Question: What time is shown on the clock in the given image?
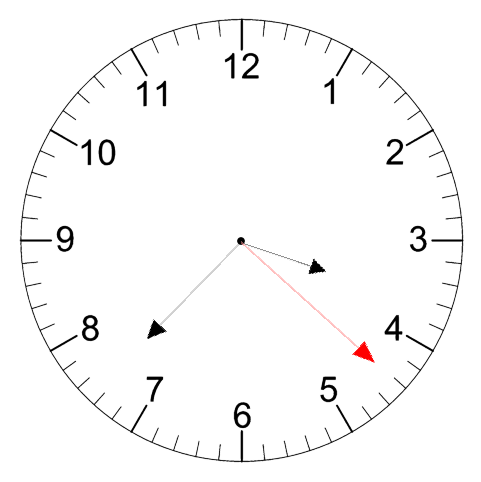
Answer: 03:37:22